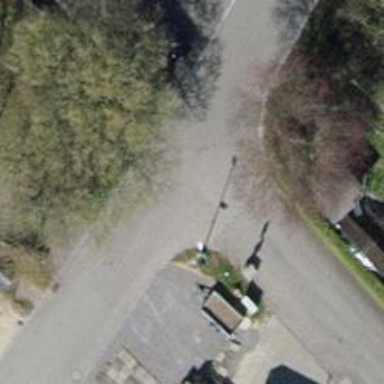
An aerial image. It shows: Residential road with asphalt surface.